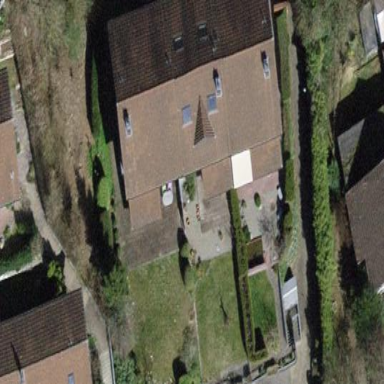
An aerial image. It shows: Terrace-style building with gabled roof.